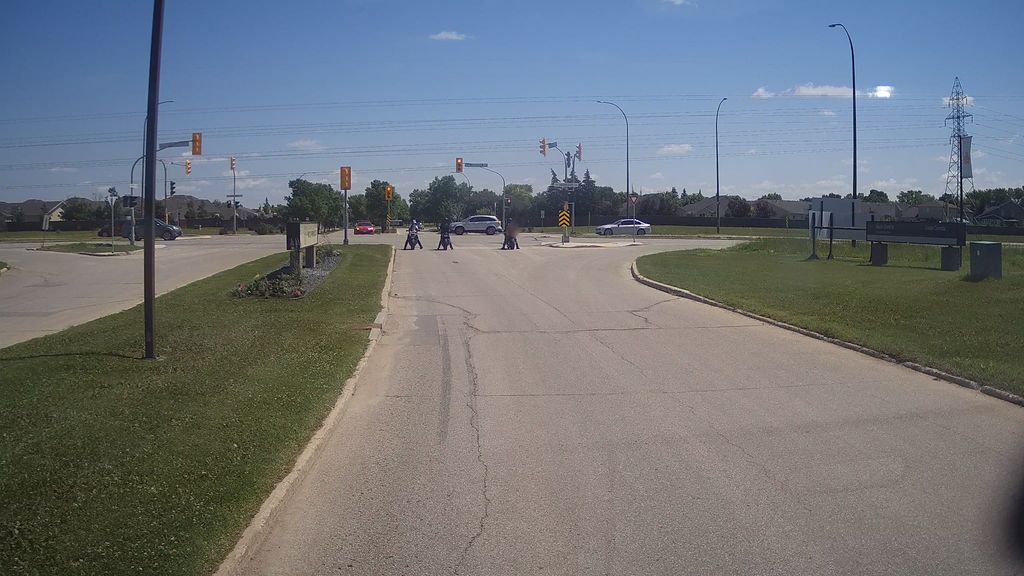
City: winnipeg